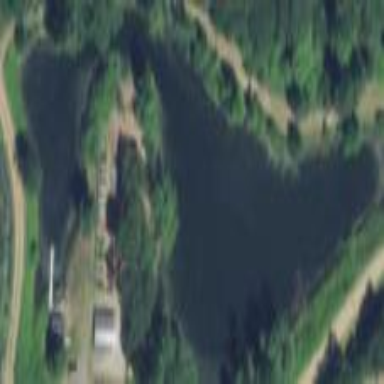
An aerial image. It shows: Serene pond surrounded by nature.